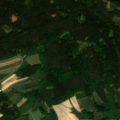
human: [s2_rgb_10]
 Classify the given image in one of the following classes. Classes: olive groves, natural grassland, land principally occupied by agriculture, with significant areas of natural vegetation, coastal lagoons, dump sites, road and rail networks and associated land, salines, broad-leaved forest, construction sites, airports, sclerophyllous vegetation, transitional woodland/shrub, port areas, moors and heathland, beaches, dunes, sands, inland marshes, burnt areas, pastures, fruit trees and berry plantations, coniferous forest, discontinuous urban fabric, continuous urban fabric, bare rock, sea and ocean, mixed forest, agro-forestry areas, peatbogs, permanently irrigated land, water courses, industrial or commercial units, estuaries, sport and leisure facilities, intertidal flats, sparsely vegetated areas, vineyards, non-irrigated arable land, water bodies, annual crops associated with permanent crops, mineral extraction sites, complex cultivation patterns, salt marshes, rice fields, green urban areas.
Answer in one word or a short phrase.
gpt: discontinuous urban fabric, non-irrigated arable land, land principally occupied by agriculture, with significant areas of natural vegetation, coniferous forest